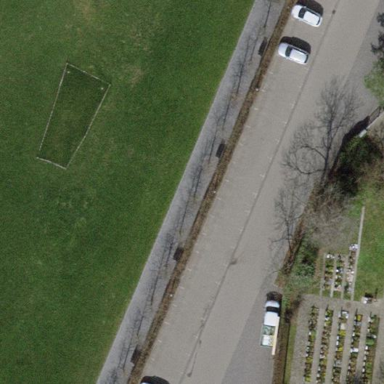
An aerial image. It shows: Parking area with pebblestone surface.